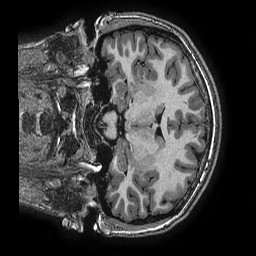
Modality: T1w
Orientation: coronal
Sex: female
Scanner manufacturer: ge
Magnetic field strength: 3 T
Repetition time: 0.0077 s
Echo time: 0.003436 s